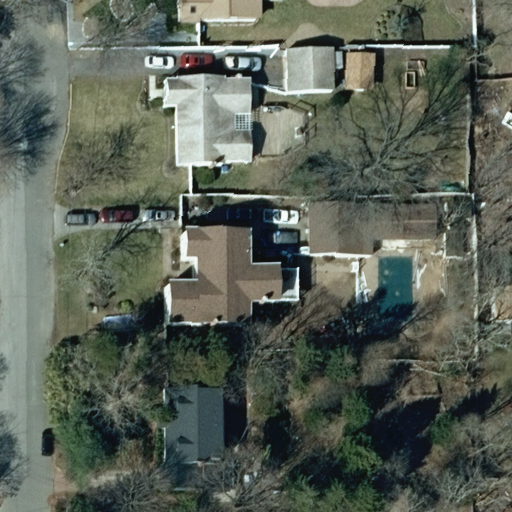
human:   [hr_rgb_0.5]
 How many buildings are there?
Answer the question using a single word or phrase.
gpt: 7

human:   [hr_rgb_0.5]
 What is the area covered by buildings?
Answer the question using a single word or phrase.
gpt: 1316m2

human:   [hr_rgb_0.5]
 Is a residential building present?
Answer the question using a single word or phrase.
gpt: yes

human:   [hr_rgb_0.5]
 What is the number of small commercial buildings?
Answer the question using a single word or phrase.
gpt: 0

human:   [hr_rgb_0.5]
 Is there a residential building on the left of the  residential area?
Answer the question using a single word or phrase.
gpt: yes

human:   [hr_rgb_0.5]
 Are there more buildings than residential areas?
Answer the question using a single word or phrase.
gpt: yes

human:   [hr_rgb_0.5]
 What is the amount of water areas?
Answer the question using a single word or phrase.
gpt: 0

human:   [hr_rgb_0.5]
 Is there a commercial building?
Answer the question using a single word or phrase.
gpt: no

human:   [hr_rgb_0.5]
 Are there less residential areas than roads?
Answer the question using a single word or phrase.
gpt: no

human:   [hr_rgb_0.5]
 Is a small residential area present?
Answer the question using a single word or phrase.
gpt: no

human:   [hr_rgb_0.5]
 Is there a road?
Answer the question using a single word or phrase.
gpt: yes

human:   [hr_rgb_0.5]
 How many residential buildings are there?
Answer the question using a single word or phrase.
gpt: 5

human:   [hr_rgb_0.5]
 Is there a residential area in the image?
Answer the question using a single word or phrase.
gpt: yes

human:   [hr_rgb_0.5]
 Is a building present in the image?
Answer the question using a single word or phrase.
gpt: yes

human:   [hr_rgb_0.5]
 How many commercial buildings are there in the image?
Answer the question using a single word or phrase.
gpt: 0

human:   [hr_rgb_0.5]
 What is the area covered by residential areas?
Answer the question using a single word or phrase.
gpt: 4096m2

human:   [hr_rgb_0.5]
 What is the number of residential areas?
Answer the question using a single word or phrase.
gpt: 1

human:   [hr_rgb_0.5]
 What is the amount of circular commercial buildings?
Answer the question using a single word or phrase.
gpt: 0

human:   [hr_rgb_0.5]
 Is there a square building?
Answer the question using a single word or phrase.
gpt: no

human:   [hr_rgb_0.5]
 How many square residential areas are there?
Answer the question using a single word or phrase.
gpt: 0

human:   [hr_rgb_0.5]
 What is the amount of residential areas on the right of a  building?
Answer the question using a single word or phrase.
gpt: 1

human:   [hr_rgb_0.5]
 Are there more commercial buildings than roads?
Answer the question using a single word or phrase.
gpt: no

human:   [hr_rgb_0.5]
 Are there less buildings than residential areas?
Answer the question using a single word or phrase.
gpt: no

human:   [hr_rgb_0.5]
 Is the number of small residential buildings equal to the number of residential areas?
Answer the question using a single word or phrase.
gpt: yes

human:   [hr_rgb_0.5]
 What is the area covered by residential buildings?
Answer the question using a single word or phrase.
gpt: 1199m2

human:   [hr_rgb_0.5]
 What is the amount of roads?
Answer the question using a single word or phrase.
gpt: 1

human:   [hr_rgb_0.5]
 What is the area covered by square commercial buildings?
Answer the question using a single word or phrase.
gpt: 0m2

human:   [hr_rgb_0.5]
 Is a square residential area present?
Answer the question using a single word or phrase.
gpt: no

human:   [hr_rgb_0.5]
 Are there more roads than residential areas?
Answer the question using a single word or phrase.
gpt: no

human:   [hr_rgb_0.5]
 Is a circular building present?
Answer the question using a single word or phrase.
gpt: no

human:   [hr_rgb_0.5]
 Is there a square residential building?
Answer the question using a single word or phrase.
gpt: no

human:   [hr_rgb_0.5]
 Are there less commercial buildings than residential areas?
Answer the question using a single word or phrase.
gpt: yes

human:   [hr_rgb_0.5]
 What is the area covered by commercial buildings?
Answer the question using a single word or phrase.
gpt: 0m2

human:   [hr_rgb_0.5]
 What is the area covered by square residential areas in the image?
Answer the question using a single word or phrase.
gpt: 0m2

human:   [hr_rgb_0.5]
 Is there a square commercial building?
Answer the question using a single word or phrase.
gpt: no

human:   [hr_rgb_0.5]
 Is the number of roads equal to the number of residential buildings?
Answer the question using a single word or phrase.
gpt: no

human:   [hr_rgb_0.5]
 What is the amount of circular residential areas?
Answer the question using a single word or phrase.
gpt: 0

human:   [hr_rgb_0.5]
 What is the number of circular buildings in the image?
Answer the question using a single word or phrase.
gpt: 0

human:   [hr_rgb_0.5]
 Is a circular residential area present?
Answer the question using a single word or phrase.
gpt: no

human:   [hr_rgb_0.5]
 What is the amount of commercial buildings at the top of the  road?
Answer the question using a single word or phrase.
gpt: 0

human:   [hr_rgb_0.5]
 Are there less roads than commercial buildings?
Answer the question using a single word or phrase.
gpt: no

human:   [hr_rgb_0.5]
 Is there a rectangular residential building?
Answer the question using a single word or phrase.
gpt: no

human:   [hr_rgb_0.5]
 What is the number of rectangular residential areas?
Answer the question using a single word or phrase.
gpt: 1

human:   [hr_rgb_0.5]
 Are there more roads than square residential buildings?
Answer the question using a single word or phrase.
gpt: yes

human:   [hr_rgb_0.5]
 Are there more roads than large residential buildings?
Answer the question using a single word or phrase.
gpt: yes

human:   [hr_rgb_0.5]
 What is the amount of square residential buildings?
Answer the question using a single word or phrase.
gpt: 0

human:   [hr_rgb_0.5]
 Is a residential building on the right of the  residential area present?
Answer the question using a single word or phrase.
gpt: no

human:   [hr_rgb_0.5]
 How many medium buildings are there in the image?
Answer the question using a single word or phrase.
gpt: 4

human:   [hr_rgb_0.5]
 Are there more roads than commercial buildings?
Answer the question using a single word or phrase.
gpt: yes

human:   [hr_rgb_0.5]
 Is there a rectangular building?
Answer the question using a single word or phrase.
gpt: yes

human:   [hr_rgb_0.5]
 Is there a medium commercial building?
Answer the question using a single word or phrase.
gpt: no

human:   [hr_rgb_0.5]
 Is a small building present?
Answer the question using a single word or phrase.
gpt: yes

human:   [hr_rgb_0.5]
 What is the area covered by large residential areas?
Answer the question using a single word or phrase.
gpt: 4096m2

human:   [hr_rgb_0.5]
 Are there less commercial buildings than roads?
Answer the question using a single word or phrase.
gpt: yes

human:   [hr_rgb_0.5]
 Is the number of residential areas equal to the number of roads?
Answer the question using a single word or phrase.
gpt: yes

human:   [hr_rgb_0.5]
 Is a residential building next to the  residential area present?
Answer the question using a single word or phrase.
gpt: yes

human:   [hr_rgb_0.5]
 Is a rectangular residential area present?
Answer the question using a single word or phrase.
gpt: yes

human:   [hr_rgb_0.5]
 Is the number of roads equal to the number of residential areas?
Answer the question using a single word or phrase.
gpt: yes

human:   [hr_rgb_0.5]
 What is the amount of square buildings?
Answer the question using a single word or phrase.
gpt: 0

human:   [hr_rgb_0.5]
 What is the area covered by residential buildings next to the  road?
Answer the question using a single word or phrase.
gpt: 1199m2

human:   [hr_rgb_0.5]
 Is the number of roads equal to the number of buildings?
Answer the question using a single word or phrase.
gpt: no

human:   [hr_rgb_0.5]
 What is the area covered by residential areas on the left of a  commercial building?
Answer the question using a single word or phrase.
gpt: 0m2

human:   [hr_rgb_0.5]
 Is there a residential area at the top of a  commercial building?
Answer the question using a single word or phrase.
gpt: no

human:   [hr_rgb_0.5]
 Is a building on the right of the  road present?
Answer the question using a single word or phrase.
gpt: yes